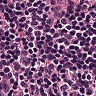
Metastatic tissue present: no